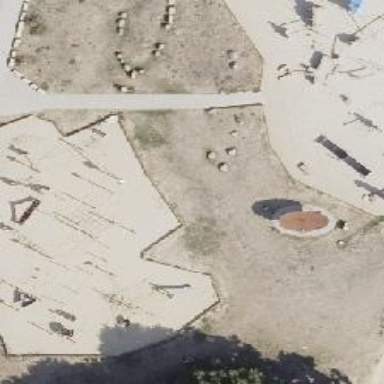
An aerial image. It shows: Sandpit playground.